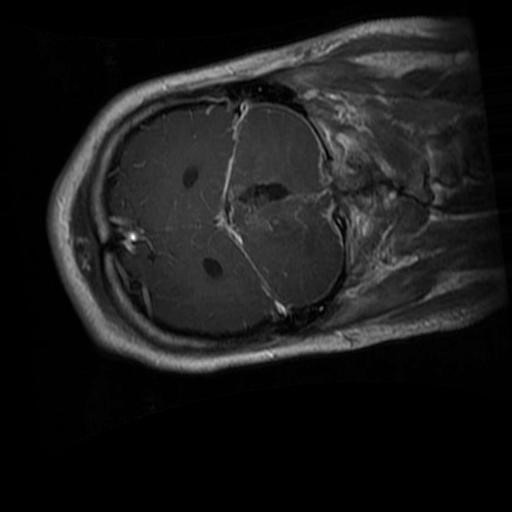
Label: brain_glioma